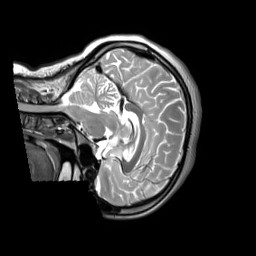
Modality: T2w
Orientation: sagittal
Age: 25
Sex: female
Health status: ill
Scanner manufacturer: siemens
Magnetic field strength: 3 T
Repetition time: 2.8 s
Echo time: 0.326 s